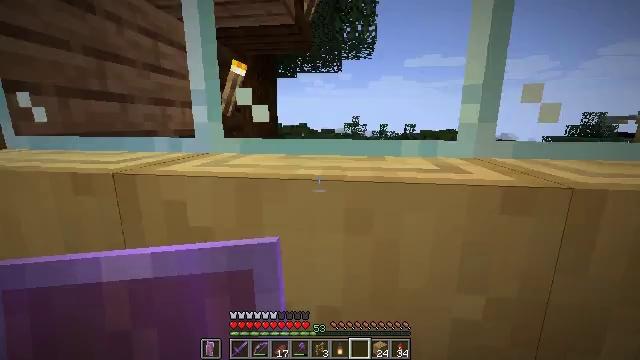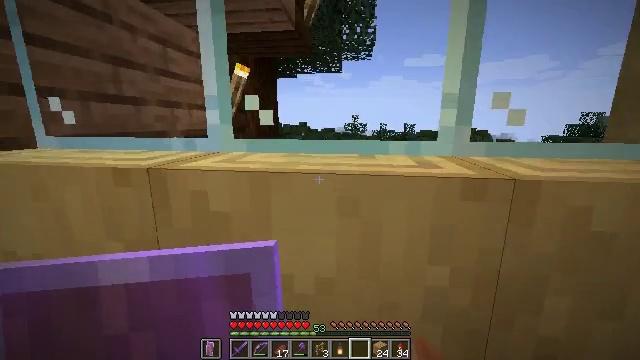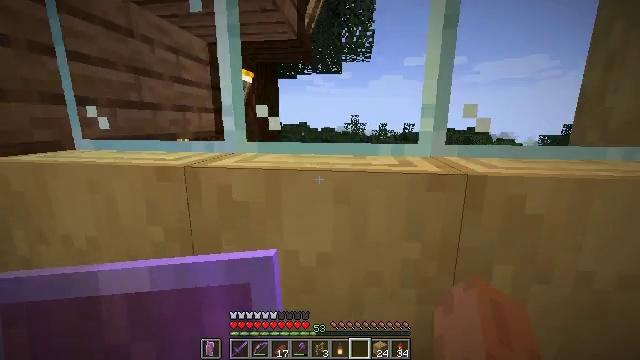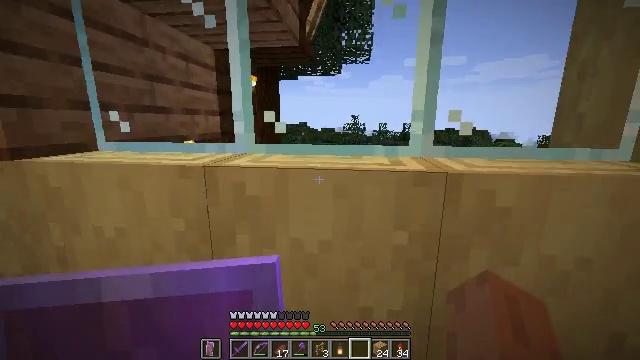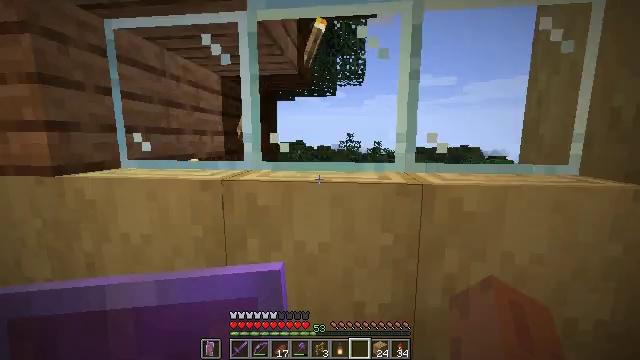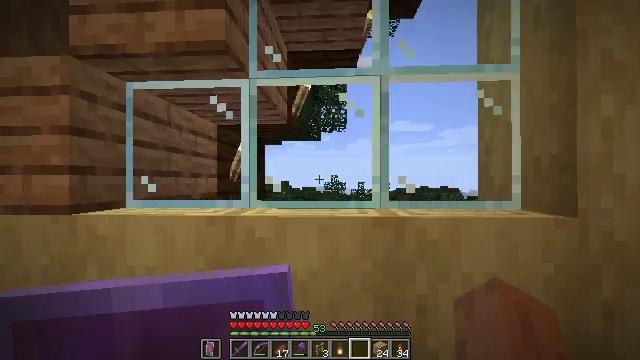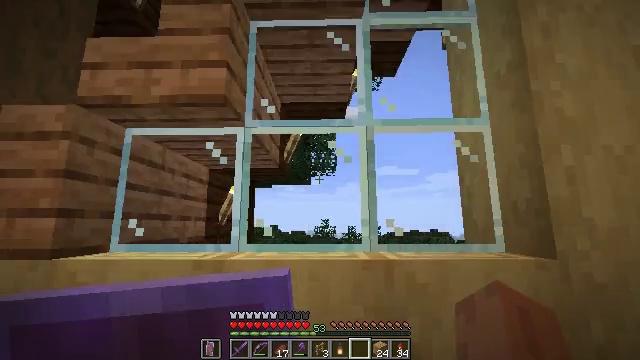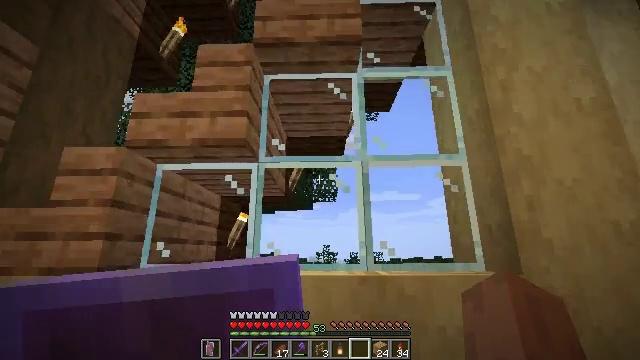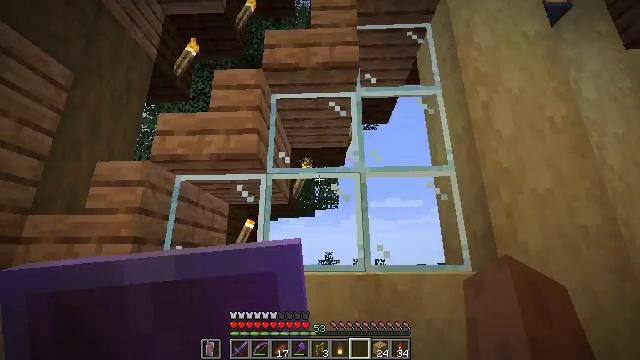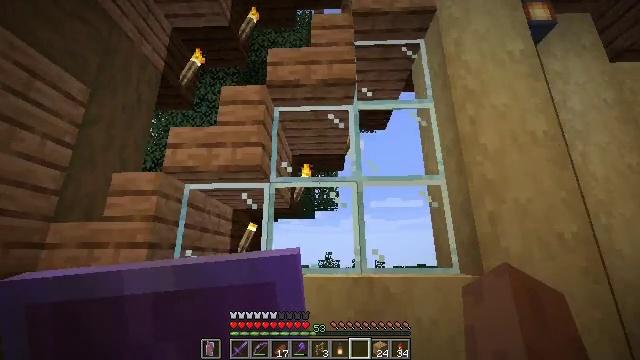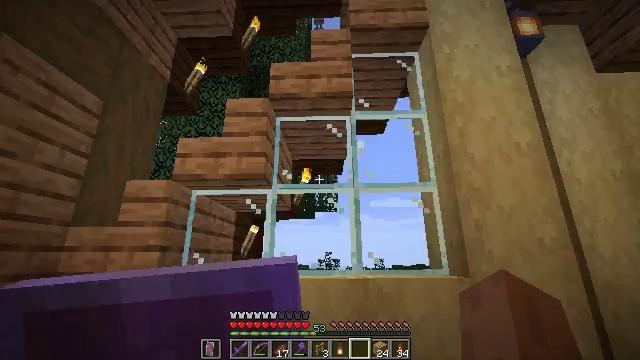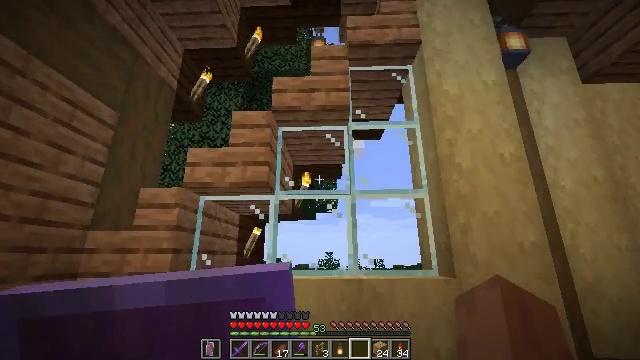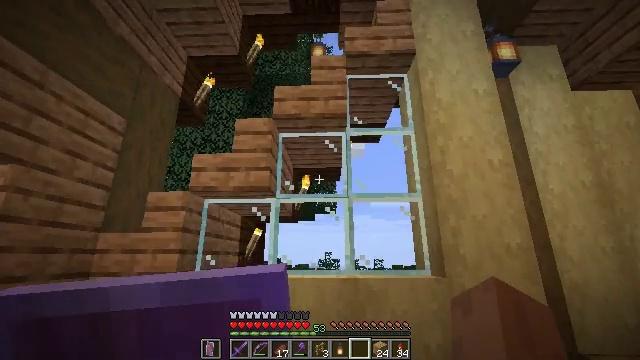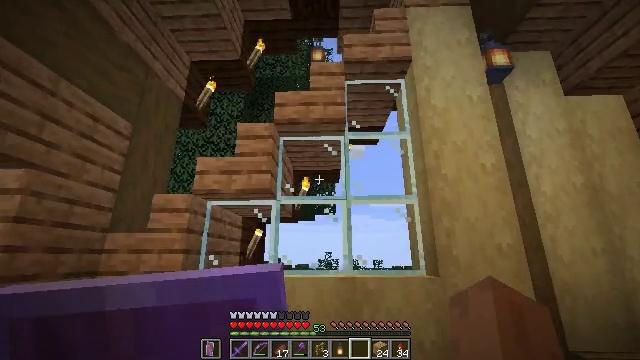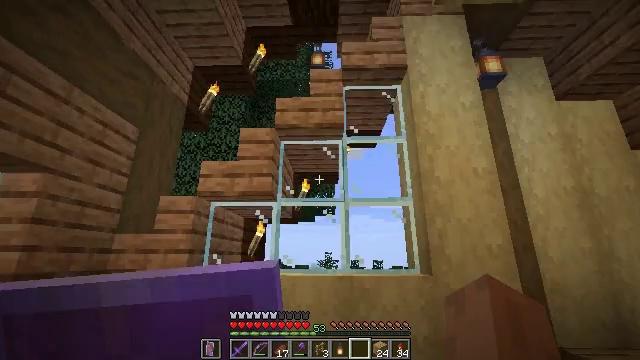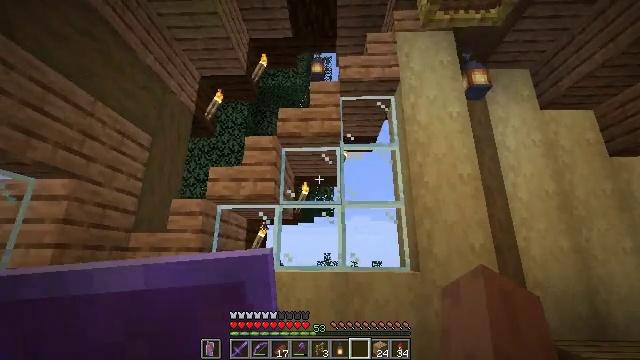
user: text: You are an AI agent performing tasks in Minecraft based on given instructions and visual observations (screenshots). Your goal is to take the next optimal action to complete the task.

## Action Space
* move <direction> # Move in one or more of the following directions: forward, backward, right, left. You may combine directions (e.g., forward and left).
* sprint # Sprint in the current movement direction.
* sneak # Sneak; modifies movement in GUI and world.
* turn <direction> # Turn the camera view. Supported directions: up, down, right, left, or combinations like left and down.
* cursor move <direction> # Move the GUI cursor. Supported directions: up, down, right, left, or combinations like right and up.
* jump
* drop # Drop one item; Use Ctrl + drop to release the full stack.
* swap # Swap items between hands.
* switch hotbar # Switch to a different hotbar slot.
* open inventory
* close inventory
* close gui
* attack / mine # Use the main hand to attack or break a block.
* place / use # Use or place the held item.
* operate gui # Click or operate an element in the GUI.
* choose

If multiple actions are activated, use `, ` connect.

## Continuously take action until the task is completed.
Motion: motion action
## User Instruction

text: Break the jungle stairs to collect them.
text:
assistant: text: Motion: move back
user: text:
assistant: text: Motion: move back
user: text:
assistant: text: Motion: move back
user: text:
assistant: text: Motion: move back, turn up
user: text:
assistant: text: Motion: move back, turn right and up
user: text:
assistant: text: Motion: move back, turn right and up
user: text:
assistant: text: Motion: move back, turn up
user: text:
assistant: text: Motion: move back, turn up
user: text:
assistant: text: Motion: move back
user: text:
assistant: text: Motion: move back
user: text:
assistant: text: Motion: move back
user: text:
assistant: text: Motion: move back
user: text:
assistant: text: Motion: move back
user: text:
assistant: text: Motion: move back
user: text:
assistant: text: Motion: move back
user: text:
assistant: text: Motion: move back
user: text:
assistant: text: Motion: move back
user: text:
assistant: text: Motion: move back
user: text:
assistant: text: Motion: move back
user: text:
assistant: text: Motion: move back, turn down
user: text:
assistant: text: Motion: move back, turn down
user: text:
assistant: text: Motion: move back, turn down
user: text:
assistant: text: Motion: move back, turn down
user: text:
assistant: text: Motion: move back, turn down
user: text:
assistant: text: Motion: move back
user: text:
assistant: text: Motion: move back
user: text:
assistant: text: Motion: move back
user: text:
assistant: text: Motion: move back
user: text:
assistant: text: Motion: move back
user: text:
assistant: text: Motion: turn down